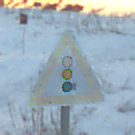
Verkehrszeichen: Lichtzeichenanlage
Umgebung: Outdoor, Nature
Tageszeit: SunriseSunset
Wetter: Clear
Licht: Natural
Jahreszeit: Winter
Kontrast: LowContrast